Question: I'm trying to use <URL> to set an icon on a bar button, like this:
'''
[self.barButton setTitle:[NSString fontAwesomeIconStringForEnum:FACamera]];
'''
and also with this:
'''
[self.barButton setTitle:[NSString fontAwesomeIconStringForIconIdentifier:@"fa-camera"]];
'''
No matter what identifier I use the result is the same:

What could be wrong?
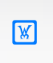
Answer: In case anyone else ever wonders:
'''
[self.barButton setTitleTextAttributes:@{
NSFontAttributeName: [UIFont fontWithName:@"FontAwesome" size:24.0],
NSForegroundColorAttributeName: self.view.tintColor
} forState:UIControlStateNormal];
[self.barButton setTitle:[NSString fontAwesomeIconStringForIconIdentifier:@"fa-camera"]];
'''